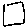
Label: square